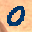
Label: 0